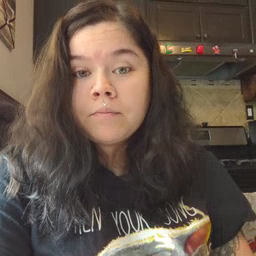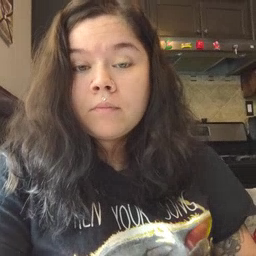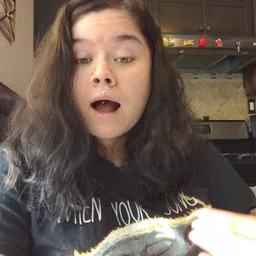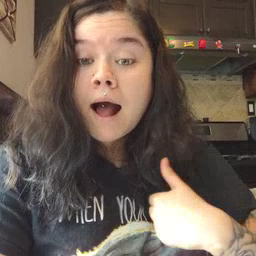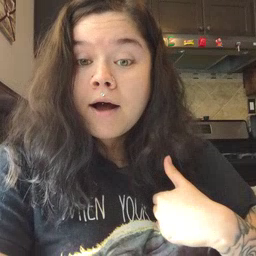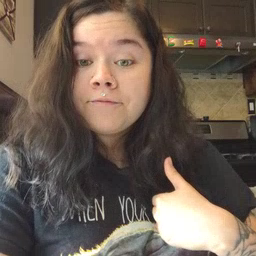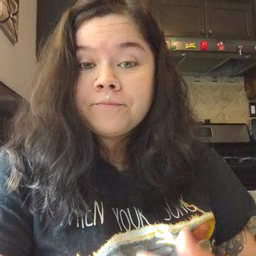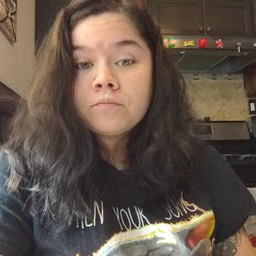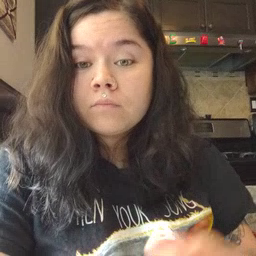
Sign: have